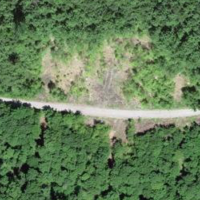
EUNIS habitat code: 43
Species observed at this site:
Chrysosplenium alternifolium